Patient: sex M, age 31
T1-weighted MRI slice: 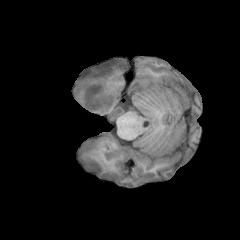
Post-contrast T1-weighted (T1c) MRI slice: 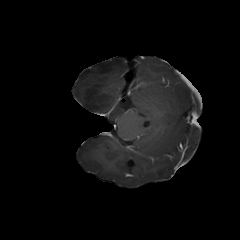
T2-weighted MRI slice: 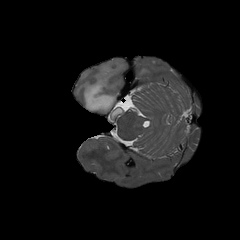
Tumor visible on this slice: yes
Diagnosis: Astrocytoma, IDH-mutant
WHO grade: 3